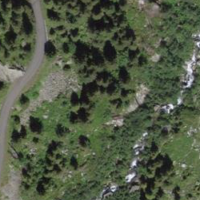
EUNIS habitat code: 23
Species observed at this site:
Vaccinium vitis-idaea